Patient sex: M
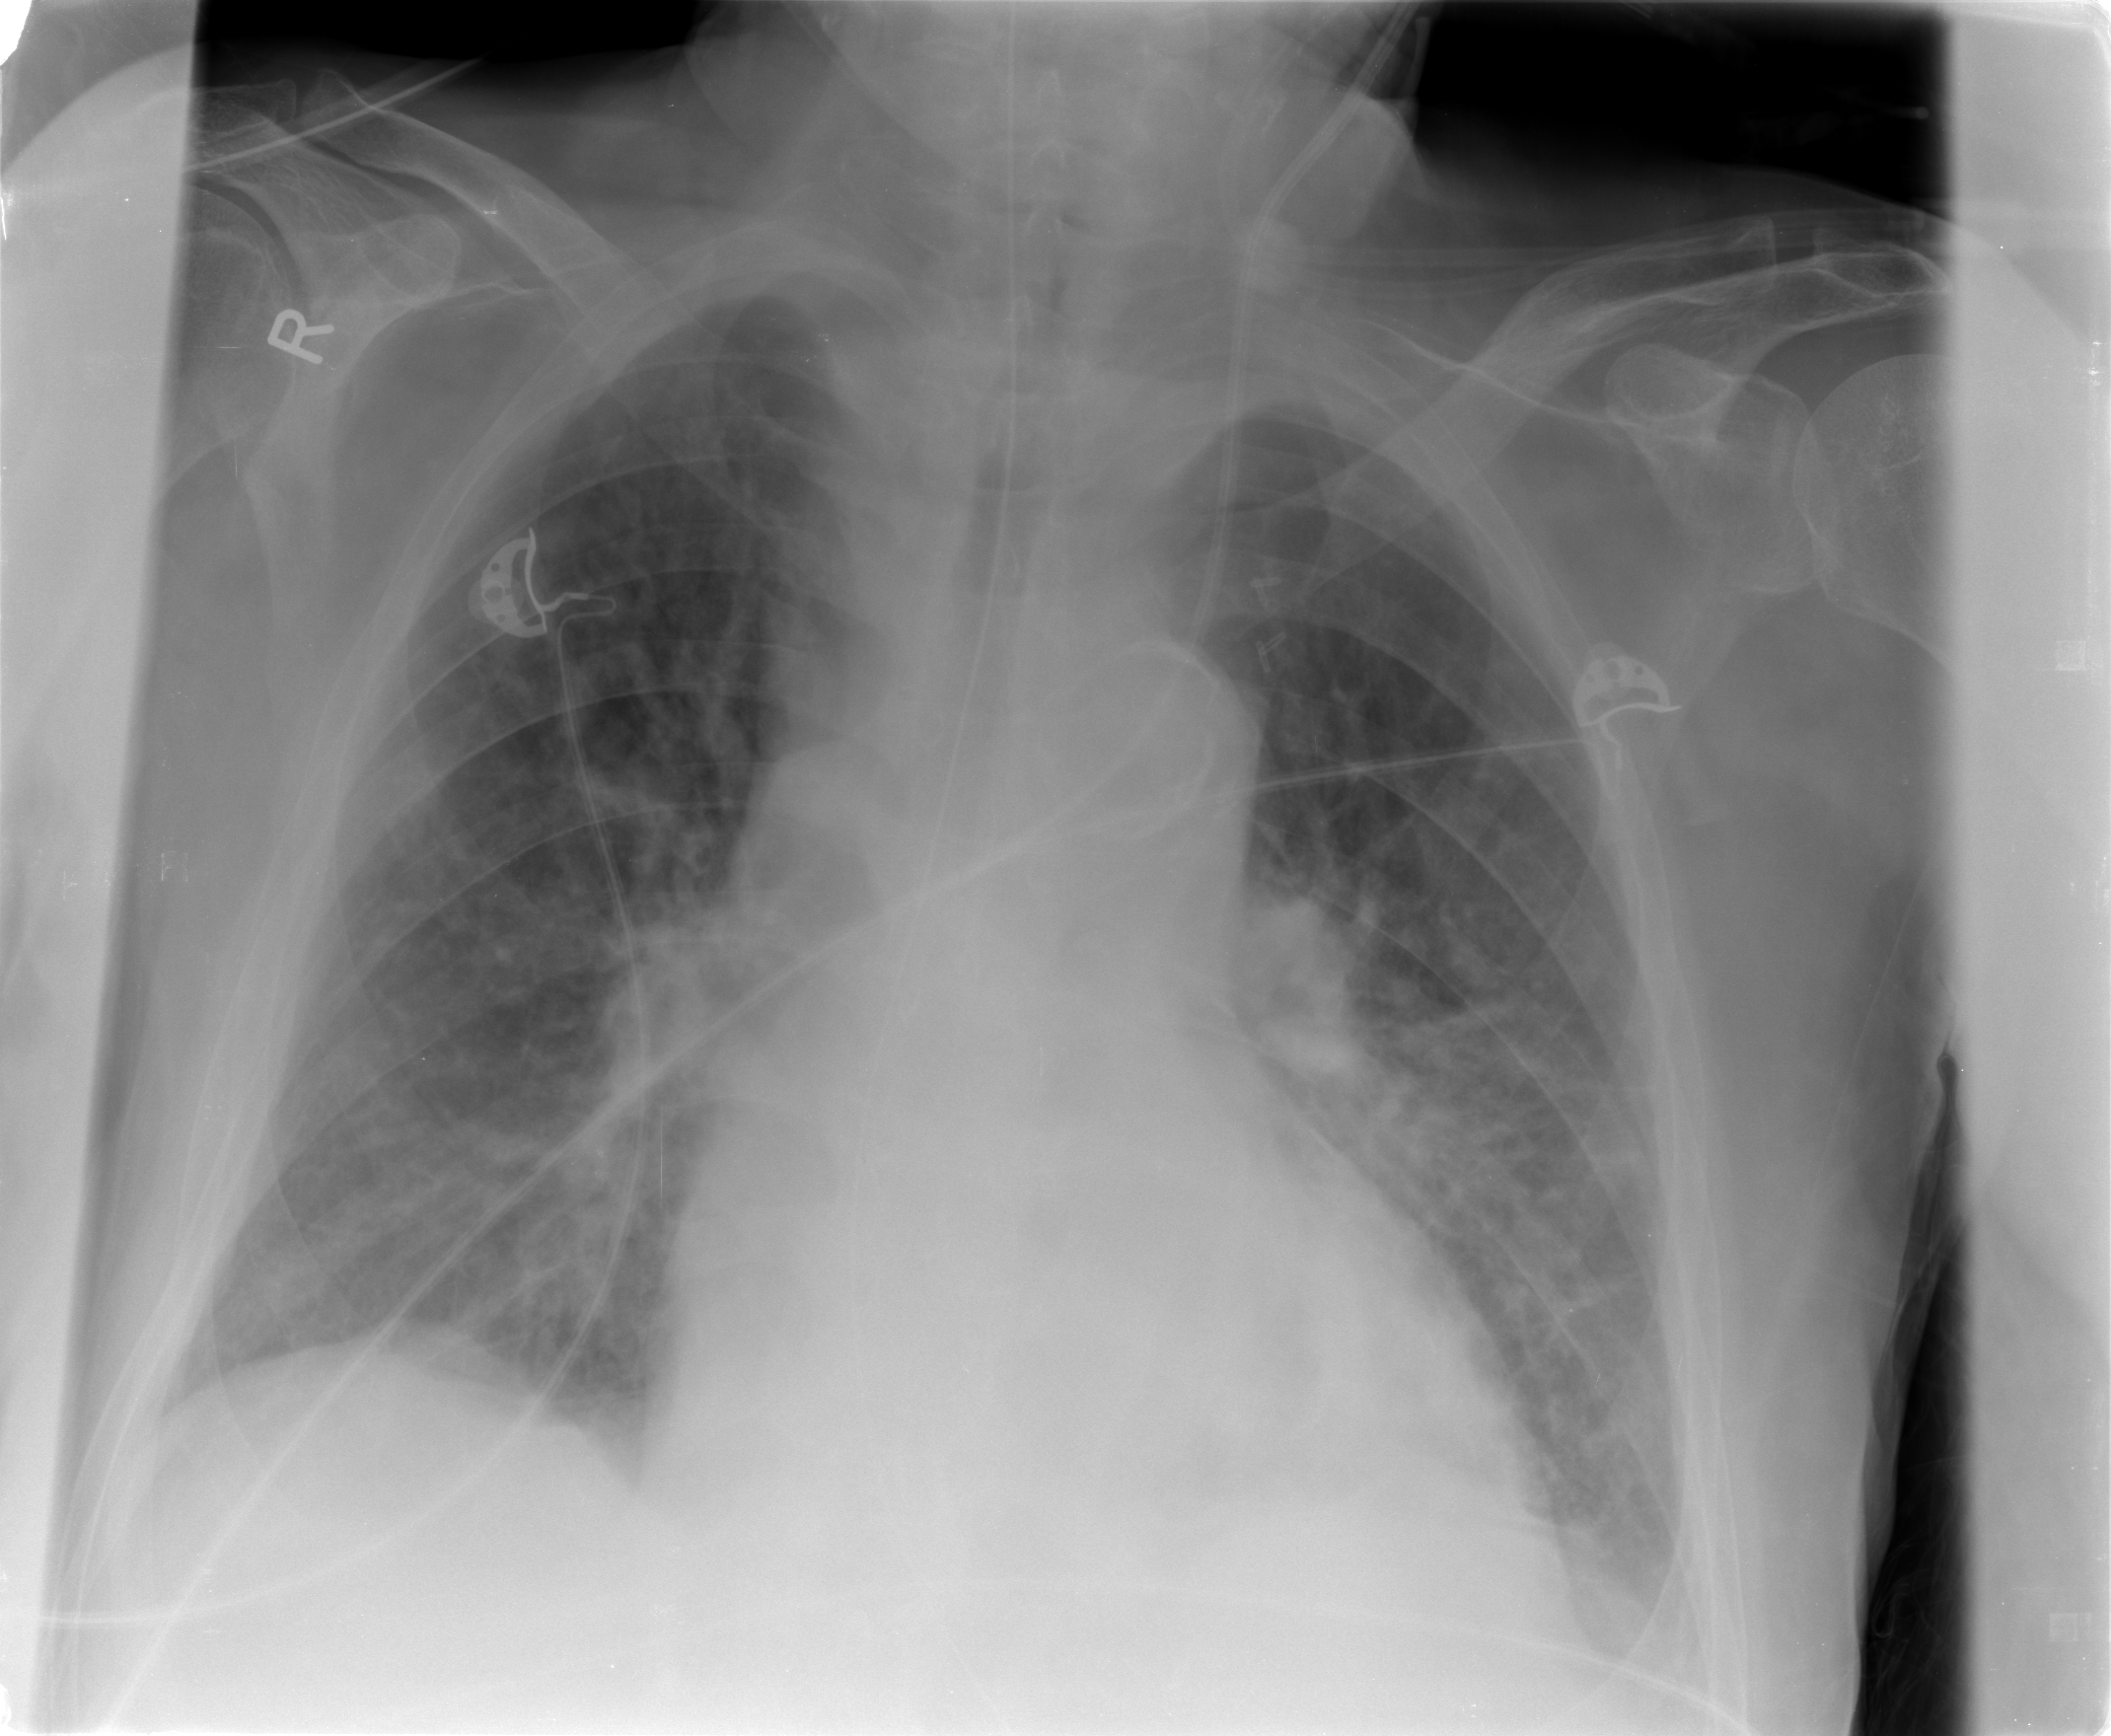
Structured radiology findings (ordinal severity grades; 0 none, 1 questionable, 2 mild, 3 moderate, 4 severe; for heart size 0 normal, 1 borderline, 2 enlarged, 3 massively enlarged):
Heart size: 2
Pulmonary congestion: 2
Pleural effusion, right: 1
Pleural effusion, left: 1
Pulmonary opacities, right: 2
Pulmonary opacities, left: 2
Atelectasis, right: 2
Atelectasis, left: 2